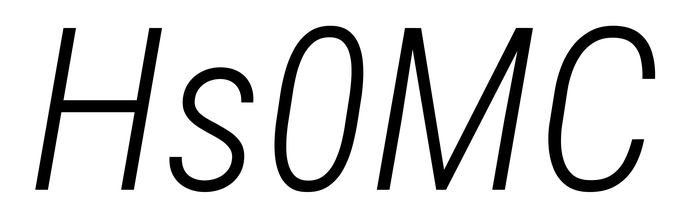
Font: Roboto-Italic_Condensed_Light_Italic